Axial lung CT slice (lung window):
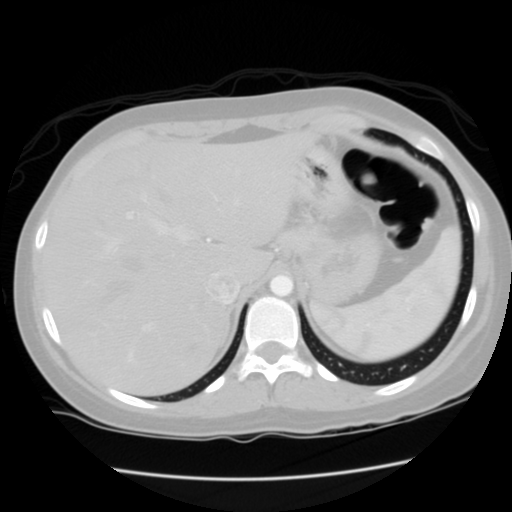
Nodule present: no